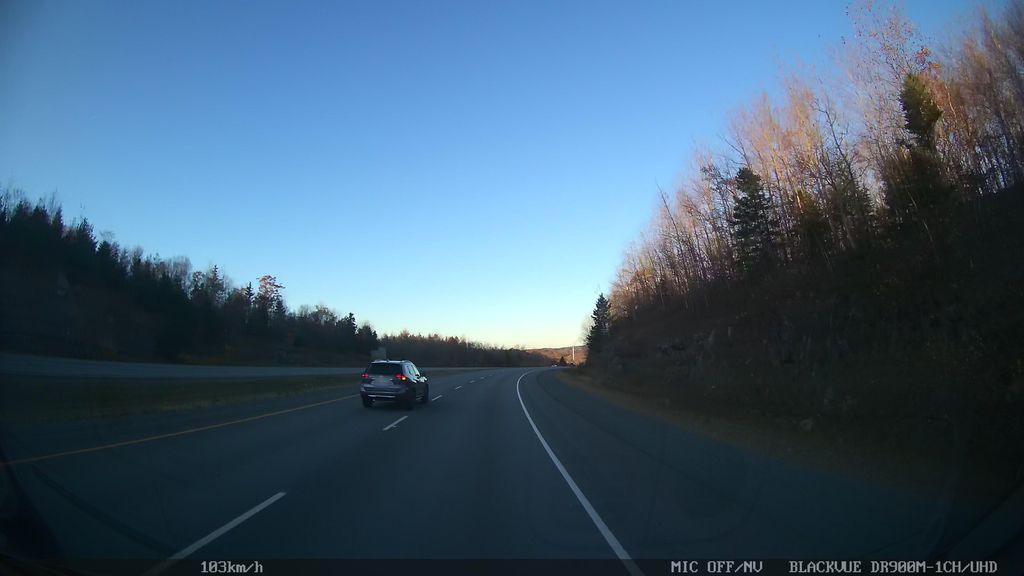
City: halifax